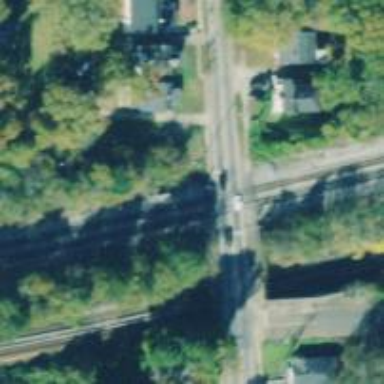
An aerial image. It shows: Level crossing on the railway with lights.